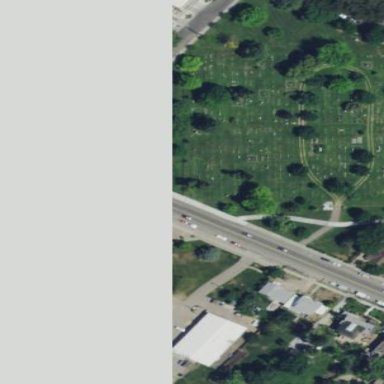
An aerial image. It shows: Cemetery.